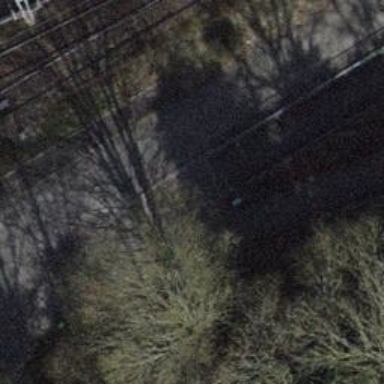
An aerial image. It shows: Paved footway.